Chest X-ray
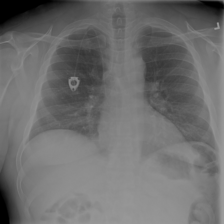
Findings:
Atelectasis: negative
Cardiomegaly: negative
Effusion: negative
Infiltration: negative
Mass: negative
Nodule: negative
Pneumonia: negative
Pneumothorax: negative
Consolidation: negative
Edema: negative
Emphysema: negative
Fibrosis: negative
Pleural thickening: negative
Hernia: negative